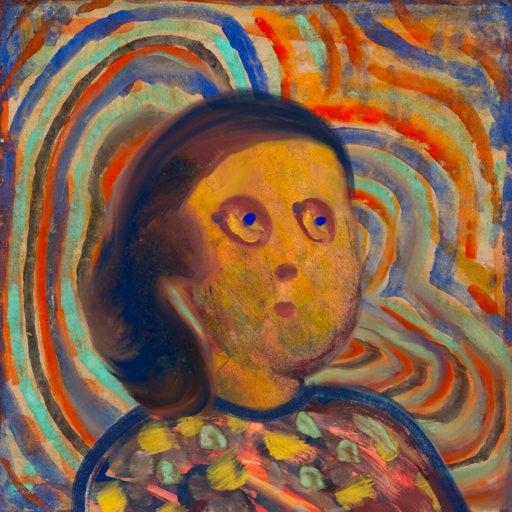
Background: Sisters, Head And Neck Side: Gypsy_Mother, Face Side: Mother_And_Son_Son, Bust: Mother_And_Son_Mother, Hair Side: Mother_And_Son_Son, Head Accessory: Blank, Second Necklace: Blank, Necklace: Blank, Baby: Blank